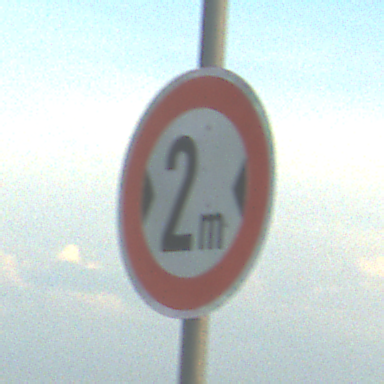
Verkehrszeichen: TatsaechlicheBreite2
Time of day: SunriseSunset
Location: Outdoor (Nature)
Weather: PartlyCloudy
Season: NotSpecified
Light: Natural